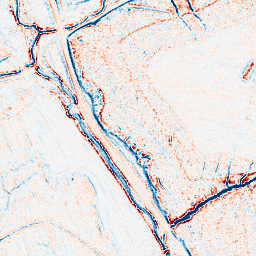
Category: edge_preserving
Decomposition family: anisotropic_diffusion
Decomposition parameters: iterations: 20
kappa: 30
gamma: 0.05
Upsampling method: cubic_mitchell
Upsampling parameters: scale: 8
Upsampling scale: 8